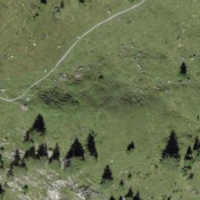
EUNIS habitat code: 23
Species observed at this site:
Aquila chrysaetos
Chorthippus biguttulus
Gomphocerippus rufus